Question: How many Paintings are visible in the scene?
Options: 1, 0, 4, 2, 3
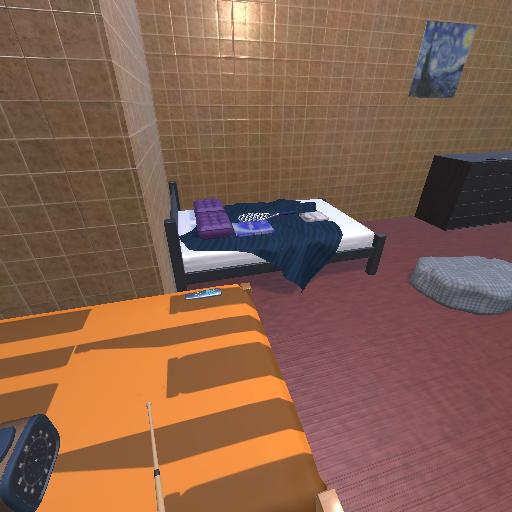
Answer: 1